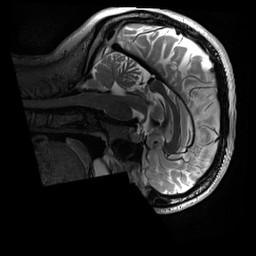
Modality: T2w
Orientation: sagittal
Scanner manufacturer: siemens
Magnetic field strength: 3 T
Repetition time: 3.2 s
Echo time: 0.564 s